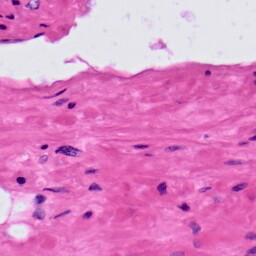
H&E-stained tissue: Prostate